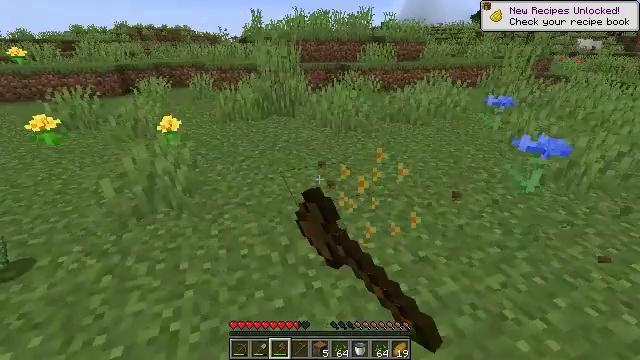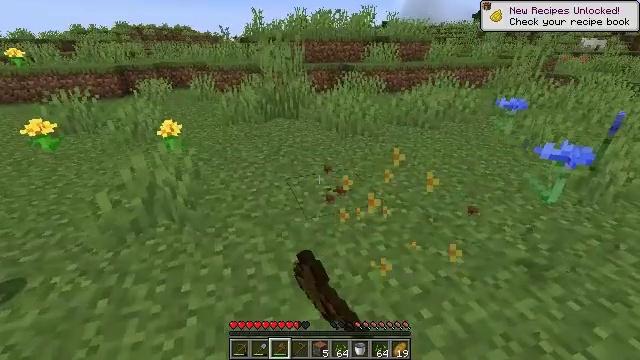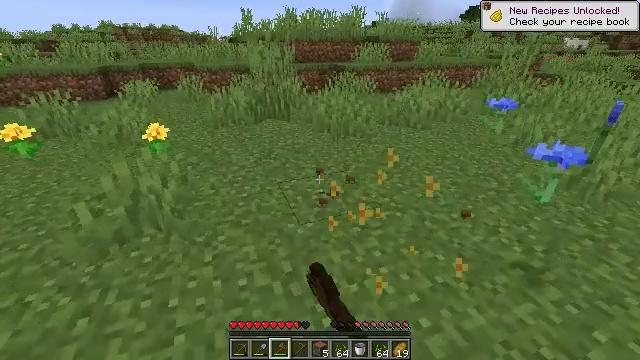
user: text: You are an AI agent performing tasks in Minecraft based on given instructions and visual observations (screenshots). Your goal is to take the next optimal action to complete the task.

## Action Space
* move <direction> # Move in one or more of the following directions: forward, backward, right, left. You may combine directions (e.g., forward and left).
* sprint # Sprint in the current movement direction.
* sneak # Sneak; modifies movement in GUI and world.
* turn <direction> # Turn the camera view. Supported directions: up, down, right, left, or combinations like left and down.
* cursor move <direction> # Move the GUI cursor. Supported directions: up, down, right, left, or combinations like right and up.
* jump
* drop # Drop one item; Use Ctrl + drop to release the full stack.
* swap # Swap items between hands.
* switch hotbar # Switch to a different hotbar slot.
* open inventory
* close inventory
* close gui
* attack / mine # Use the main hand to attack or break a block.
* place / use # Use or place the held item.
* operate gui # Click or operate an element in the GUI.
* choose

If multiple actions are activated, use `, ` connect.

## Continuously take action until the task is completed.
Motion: motion action
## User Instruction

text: Mine the dandelion from the ground.
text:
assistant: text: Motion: move forward, attack / mine
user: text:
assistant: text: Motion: move forward and move right, turn right, attack / mine
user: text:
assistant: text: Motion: attack / mine